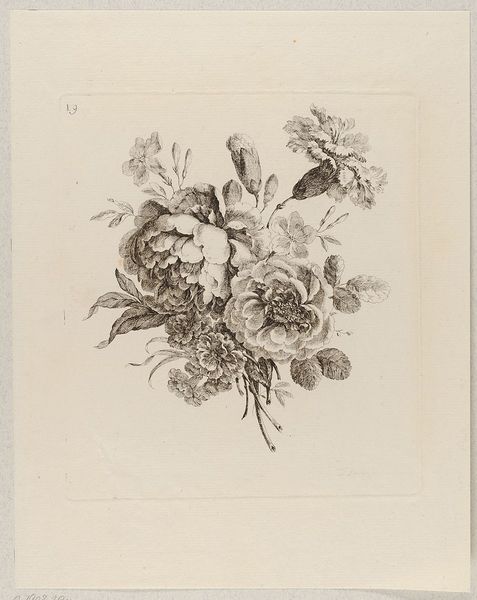
Titel: Ein Blumenstrauß, Blatt 19 aus der Folge 'V. Cahier de Fleurs Inventes Dessines et Gravees par F. Kirschner à Paris au Fosser'
Künstler: Friedrich Kirschner
Standort: Hamburg
Institution: Museum für Kunst und Gewerbe Hamburg
Schlagwörter: blätter, blumen, grau, weiss, blüten, rosen, blatt, grafik, graphik, strauss, fotografie, photographie, stengel, druckgraphik, druckgrafik, radierung, lithografie, bleistift, nelke, nelken, gebinde, zeichung, schnittblumen, reproduktionen, druckerzeugnisse, blüte, blumenstrauß, ornamentstich, vorlageblätter